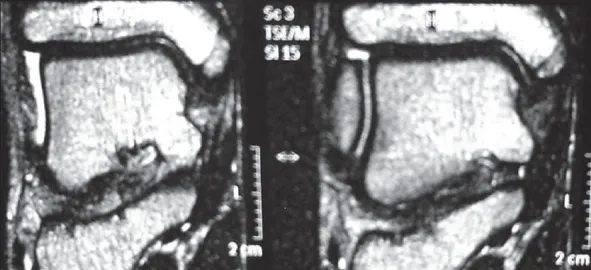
T2 WI MRI scan (coronal image) of the right ankle shows homogenous intensity of the accessory center.
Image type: radiology (mri)